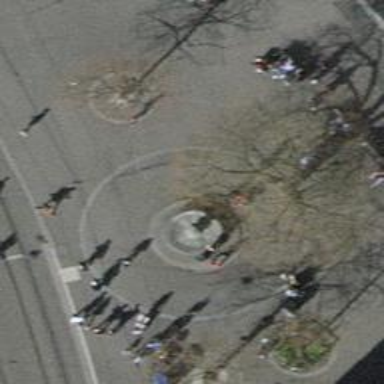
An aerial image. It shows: Fountain.